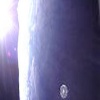
Label: sunburn